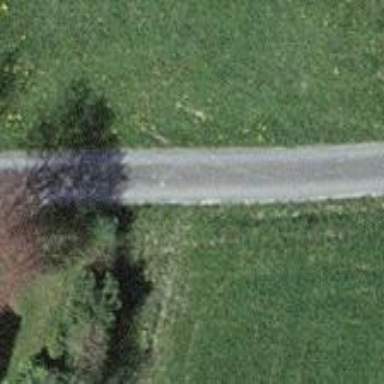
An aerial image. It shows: Unclassified road.